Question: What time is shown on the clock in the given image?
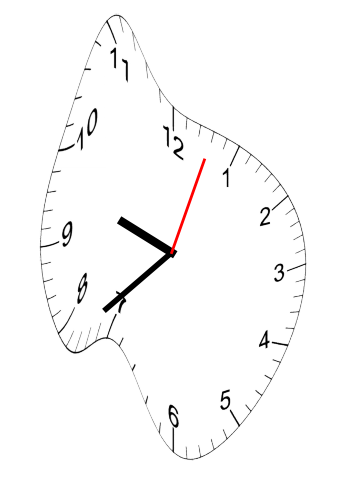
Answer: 09:38:03